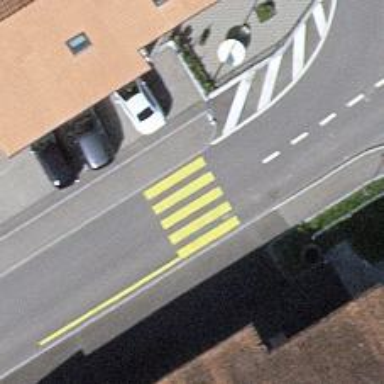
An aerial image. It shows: Zebra crossing on the road.